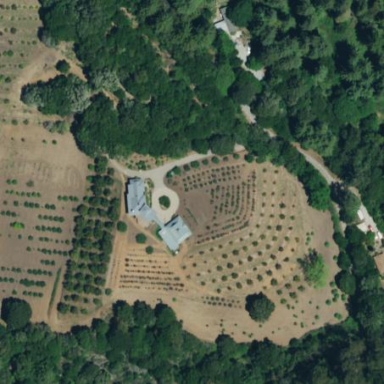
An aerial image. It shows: Orchard.